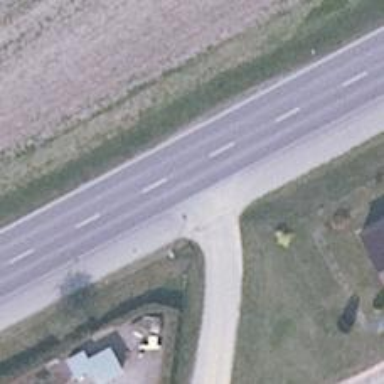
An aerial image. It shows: Asphalt road classified as primary highway.